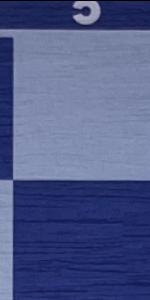
Label: Empty